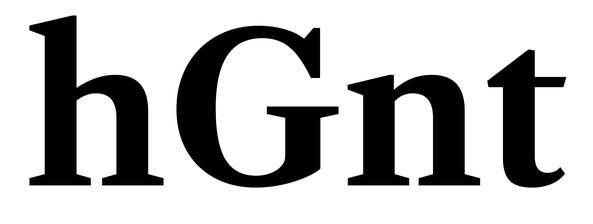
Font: LibreCaslonText_Bold